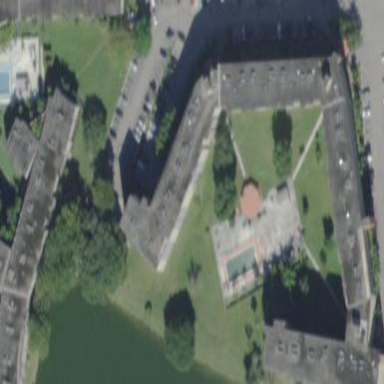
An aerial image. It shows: View of apartment building.